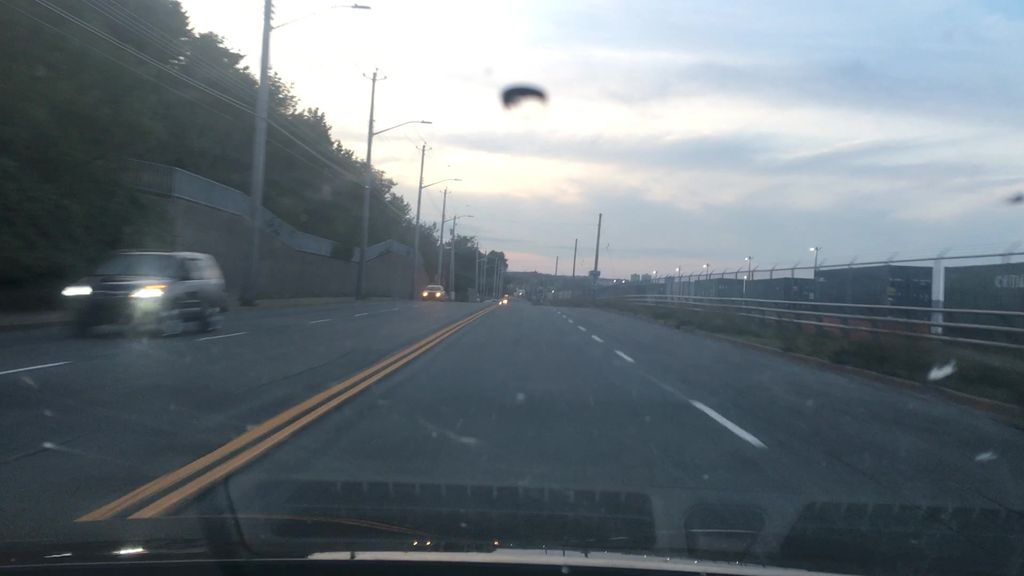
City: halifax